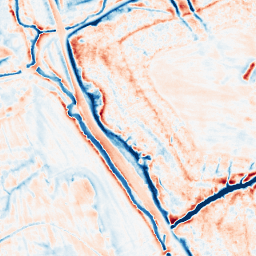
Category: edge_preserving
Decomposition family: anisotropic_diffusion
Decomposition parameters: iterations: 50
kappa: 50
gamma: 0.15
Upsampling method: bilinear
Upsampling parameters: scale: 4
Upsampling scale: 4